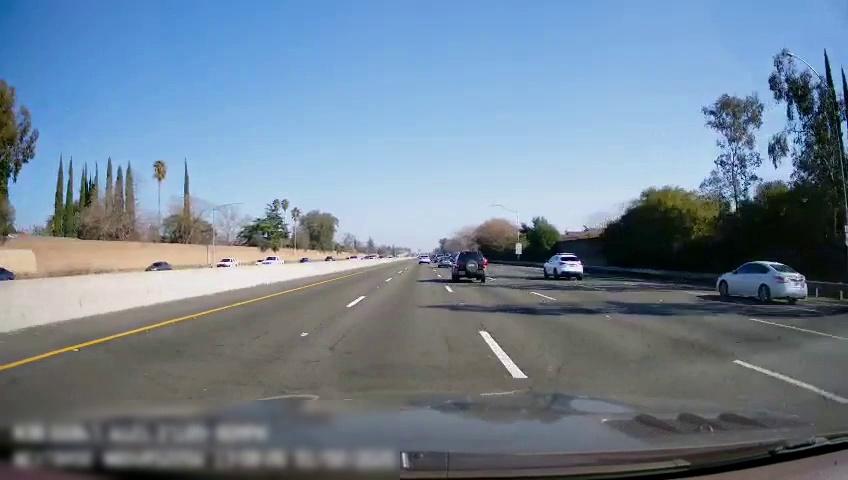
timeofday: Day
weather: Sunny
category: Drivable Space
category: Vehicles | Car
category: Vehicles | Car
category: Vehicles | SUV
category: Vehicles | SUV
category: Vehicles | Car
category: Vehicles | Car
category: Vehicles | Car
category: Vehicles | SUV
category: Vehicles | Car
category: Vehicles | Car
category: Vehicles | SUV
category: Lanes | Current Lane
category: Lanes | Alternate Lane
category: Lanes | Alternate Lane
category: Lanes | Alternate Lane
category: Lanes | Alternate Lane
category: Lanes | Alternate Lane